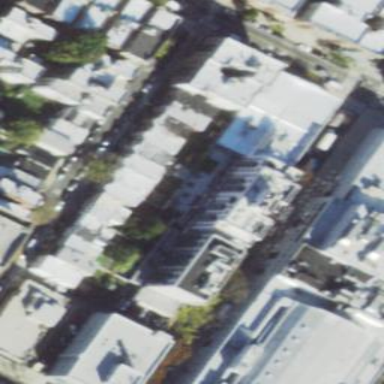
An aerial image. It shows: Building.